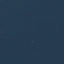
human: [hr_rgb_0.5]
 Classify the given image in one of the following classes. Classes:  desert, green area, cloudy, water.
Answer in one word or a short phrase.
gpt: water